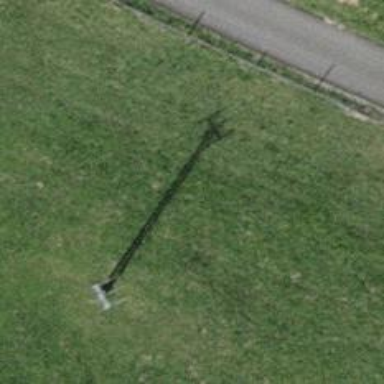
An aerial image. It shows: Minor power line.